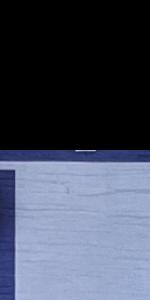
Label: Empty